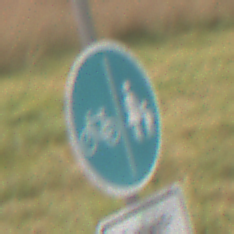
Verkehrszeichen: GetrennterRadUndGehwegRadwegLinks
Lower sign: BesondereFahrzeugeUndTransportgueter7
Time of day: MorningAfternoon
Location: Outdoor (Nature)
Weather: Overcast
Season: NotSpecified
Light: Natural